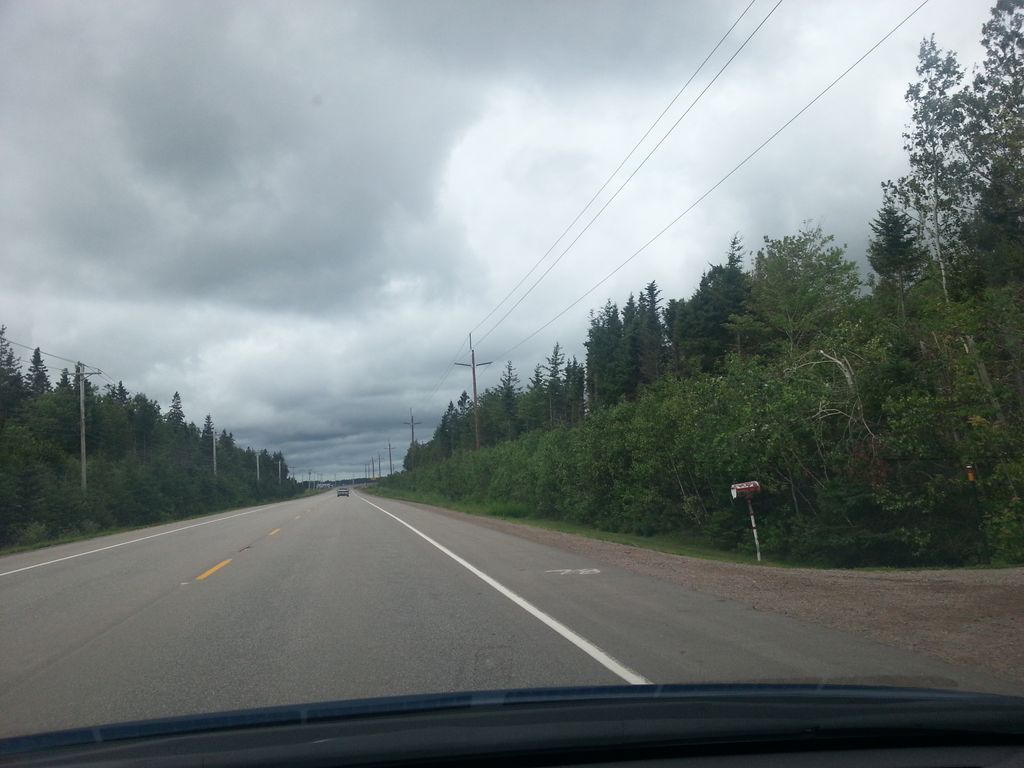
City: charlottetown